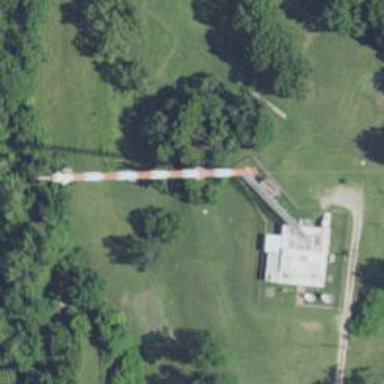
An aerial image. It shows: Communications tower of type communication.